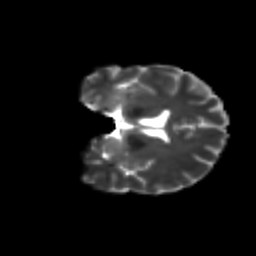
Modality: T2w
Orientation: coronal
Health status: ill
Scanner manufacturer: siemens
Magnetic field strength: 3 T
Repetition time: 6.8 s
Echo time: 0.097 s